Aerial crown-view tile of a tropical tree (Barro Colorado Island, Panama), acquired 20250124:
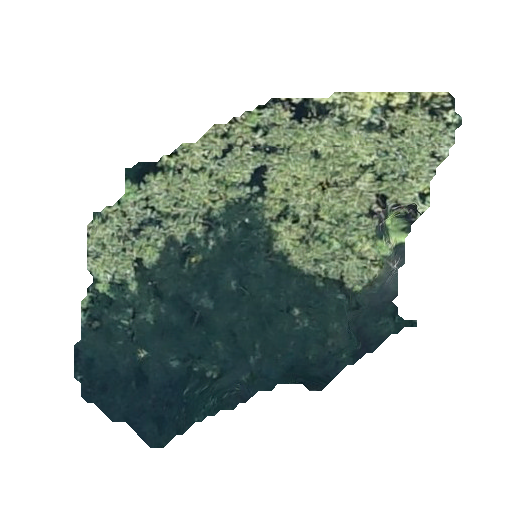
Species: Zanthoxylum ekmanii
GBIF accepted scientific name: Zanthoxylum ekmanii
Crown area: 133.838 m²